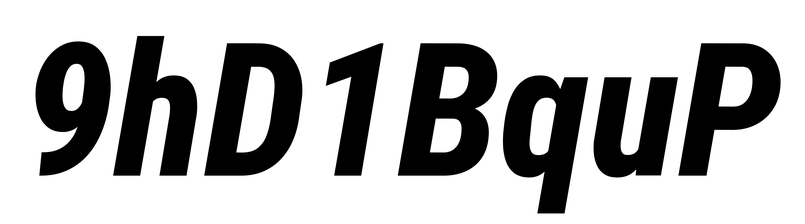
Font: Roboto-Italic_Condensed_ExtraBold_Italic